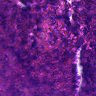
Metastatic tissue present: no